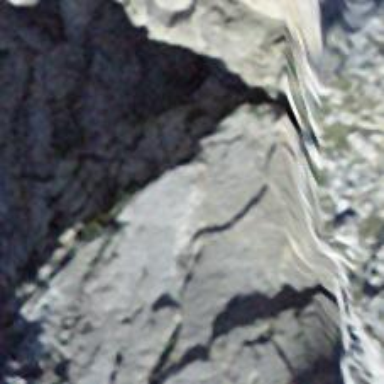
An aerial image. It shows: Cliff in nature.